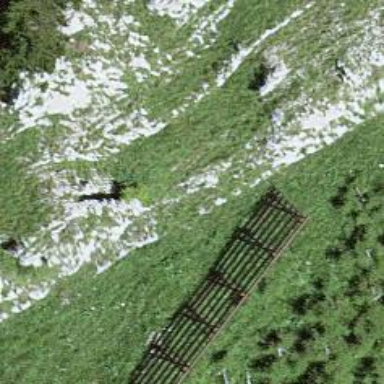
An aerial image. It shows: Snow fence that is man-made.